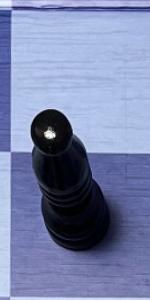
Label: Bishop_Black